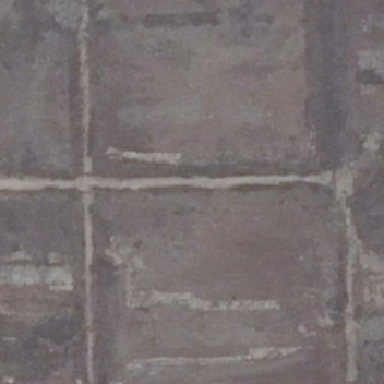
The land was stabilized by the road .